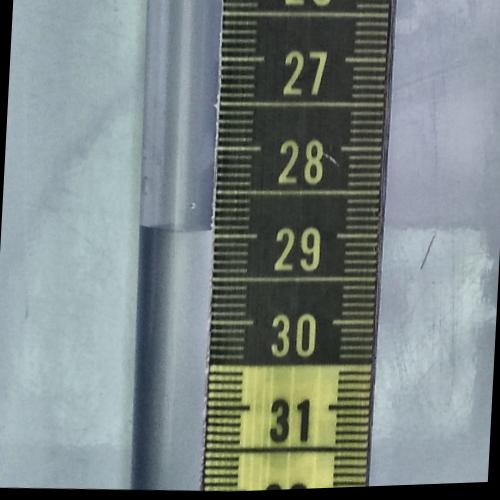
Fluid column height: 28.9 cm